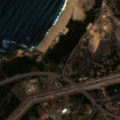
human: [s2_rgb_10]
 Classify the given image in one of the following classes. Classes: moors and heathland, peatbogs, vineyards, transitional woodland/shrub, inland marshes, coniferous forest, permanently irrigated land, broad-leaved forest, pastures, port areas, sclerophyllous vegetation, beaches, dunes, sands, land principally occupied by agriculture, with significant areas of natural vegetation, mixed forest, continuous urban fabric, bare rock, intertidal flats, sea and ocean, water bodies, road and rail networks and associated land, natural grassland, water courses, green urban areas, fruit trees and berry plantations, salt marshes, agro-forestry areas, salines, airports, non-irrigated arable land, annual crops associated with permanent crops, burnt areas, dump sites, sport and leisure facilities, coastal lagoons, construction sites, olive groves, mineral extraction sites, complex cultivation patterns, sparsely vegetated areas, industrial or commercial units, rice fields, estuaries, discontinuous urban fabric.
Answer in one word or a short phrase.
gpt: continuous urban fabric